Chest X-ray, PA view. Patient: 27 years old, sex F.
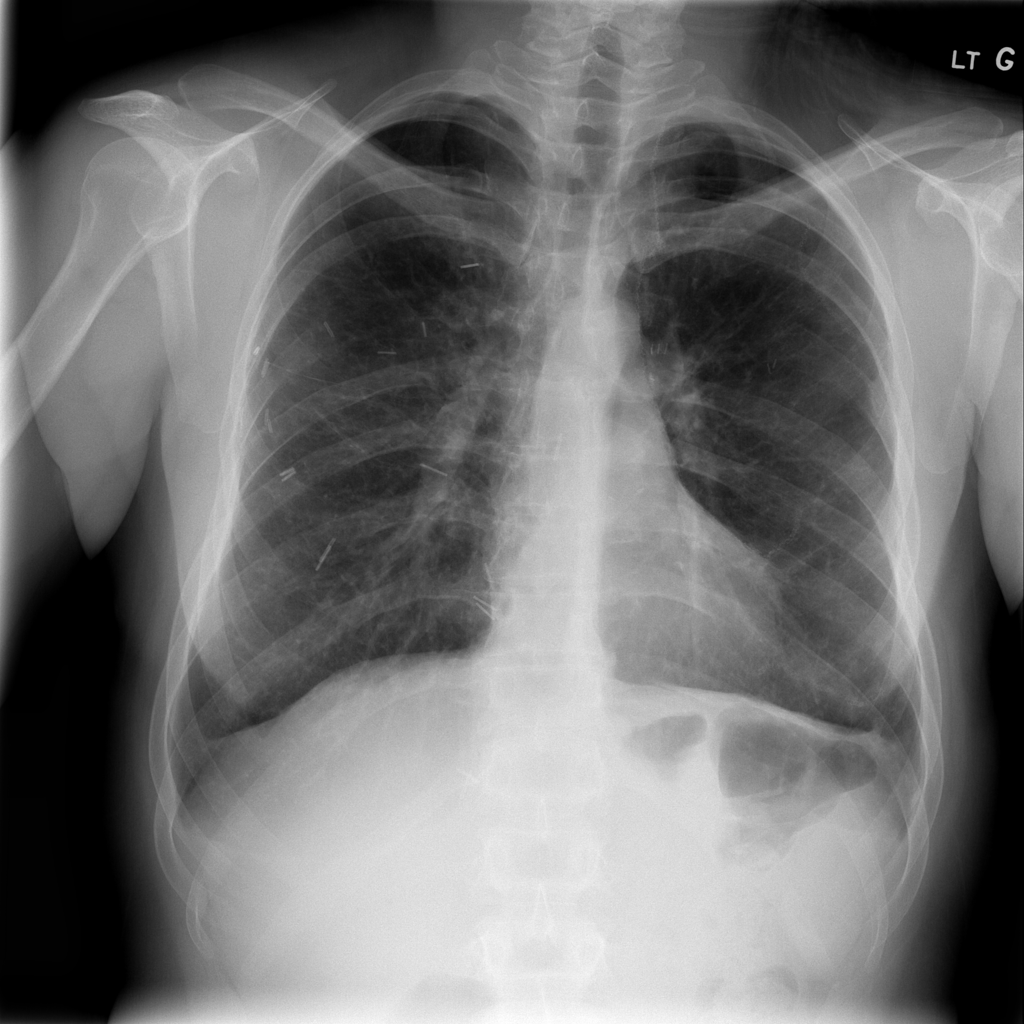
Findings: No Finding